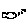
Label: fish